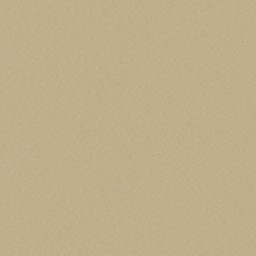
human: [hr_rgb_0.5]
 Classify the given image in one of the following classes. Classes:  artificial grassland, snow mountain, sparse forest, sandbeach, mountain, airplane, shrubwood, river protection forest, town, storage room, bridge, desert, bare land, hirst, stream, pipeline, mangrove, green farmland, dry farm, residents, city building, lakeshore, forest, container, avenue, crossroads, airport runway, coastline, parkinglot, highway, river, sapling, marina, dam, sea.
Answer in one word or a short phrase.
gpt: desert